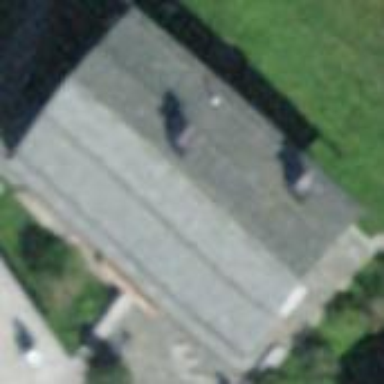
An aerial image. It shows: Detached building.